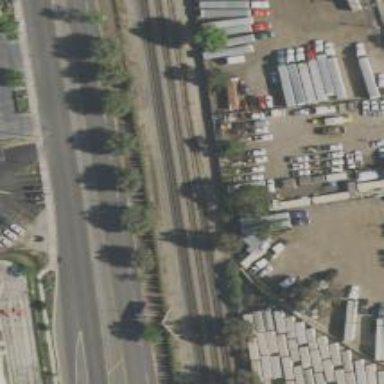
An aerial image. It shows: Rail spur service.